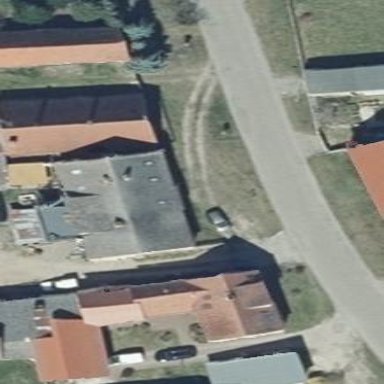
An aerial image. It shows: Gabled house with grey roof oriented along the building.